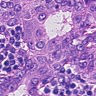
Metastatic tissue present: yes